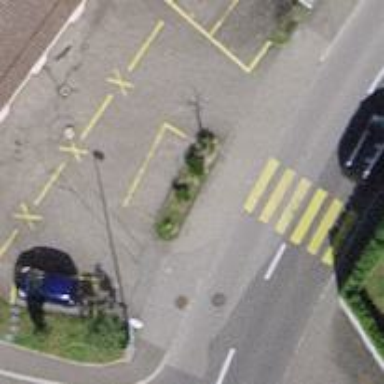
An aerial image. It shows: Sidewalk along the footway.